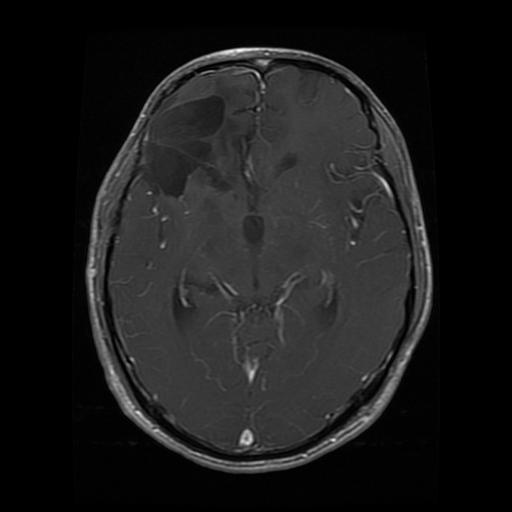
Label: glioma